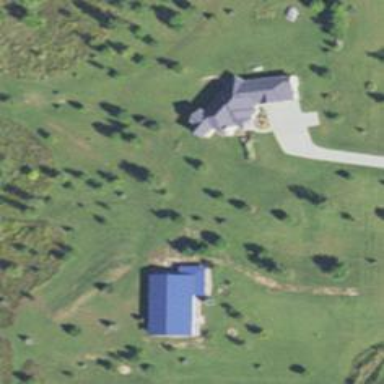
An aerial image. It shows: Driveway.